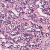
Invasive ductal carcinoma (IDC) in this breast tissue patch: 1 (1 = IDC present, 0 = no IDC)